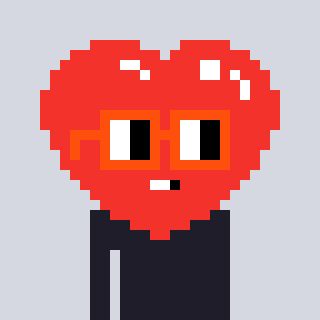
a pixel art character with square orange glasses, a heart-shaped head and a grayscale-colored body on a cool background